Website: slack
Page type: payment
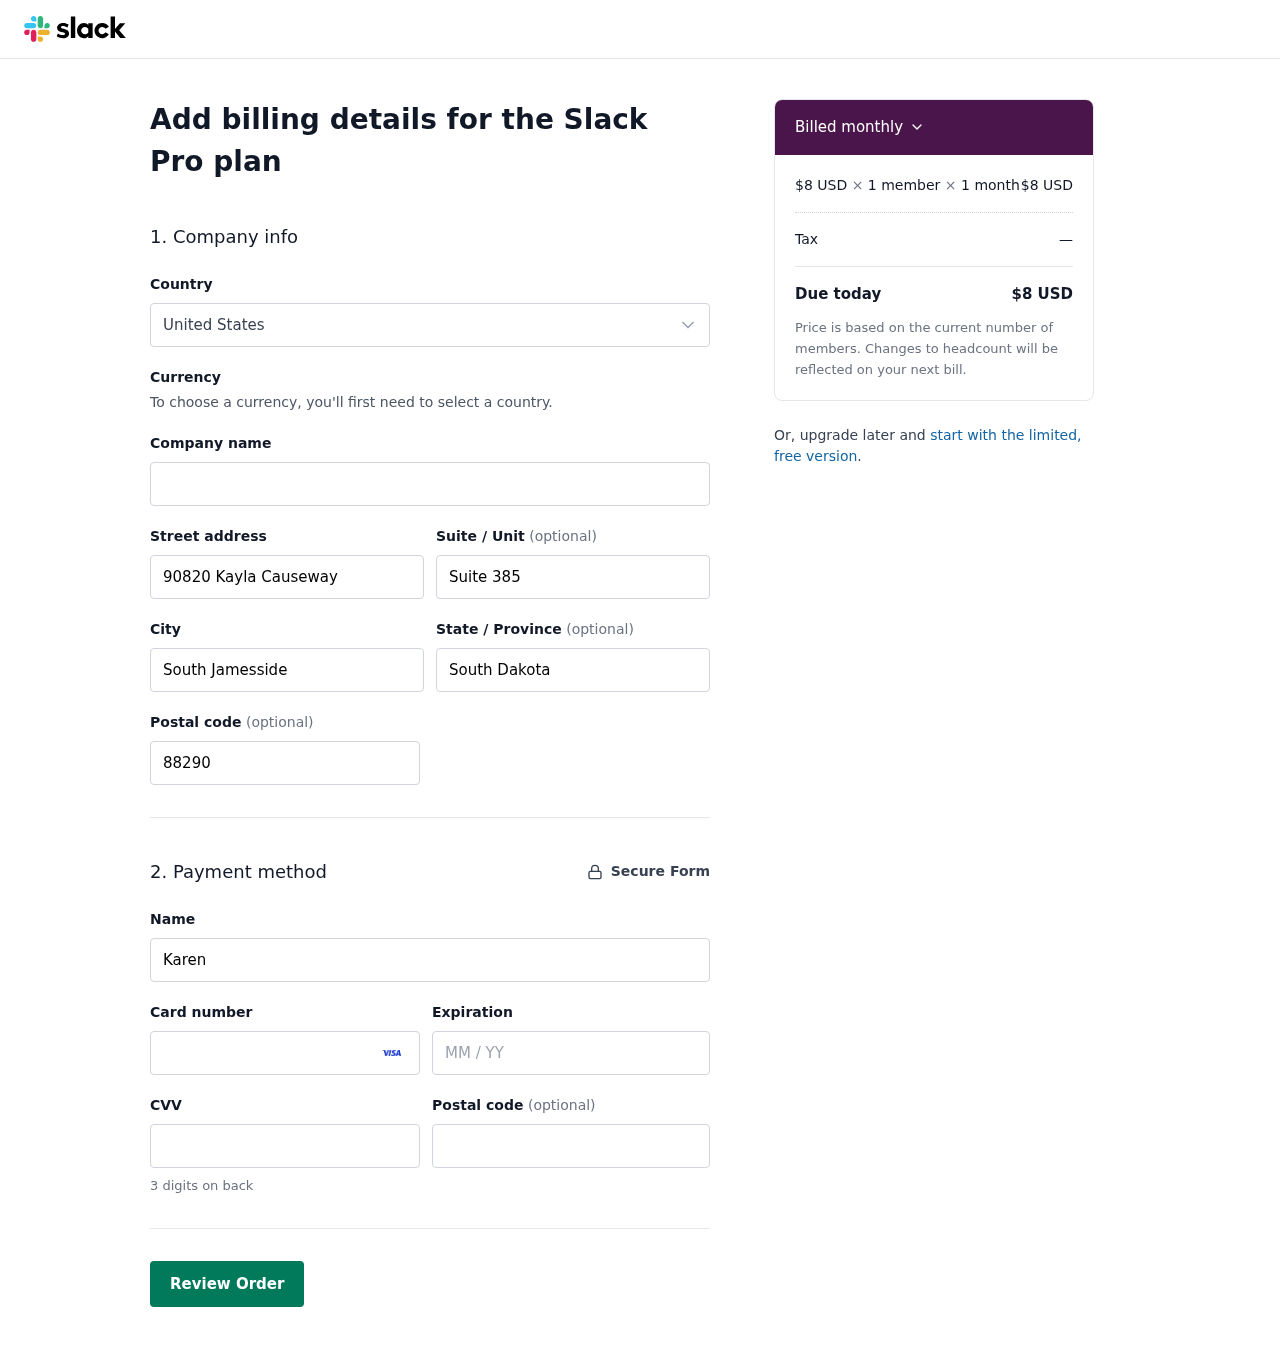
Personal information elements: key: PII_COUNTRY
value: United States
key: PII_STREET
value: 90820 Kayla Causeway
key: PII_STREET2
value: Suite 385
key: PII_CITY
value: South Jamesside
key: PII_STATE
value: South Dakota
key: PII_POSTCODE
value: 88290
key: PII_FULLNAME
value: Karen Wagner
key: PII_CARD_NUMBER
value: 4666 7773 5869 2051
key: PII_CARD_EXPIRY
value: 07/26
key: PII_CARD_CVV
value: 798
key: PII_POSTCODE2
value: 55530
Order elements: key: ORDER_PRICE_PER_MEMBER
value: $8 USD
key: ORDER_NUM_MEMBERS
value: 1 member
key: ORDER_NUM_MONTHS
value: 1 month
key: ORDER_SUBTOTAL
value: $8 USD
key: ORDER_TAX
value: —
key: ORDER_TOTAL
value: $8 USD